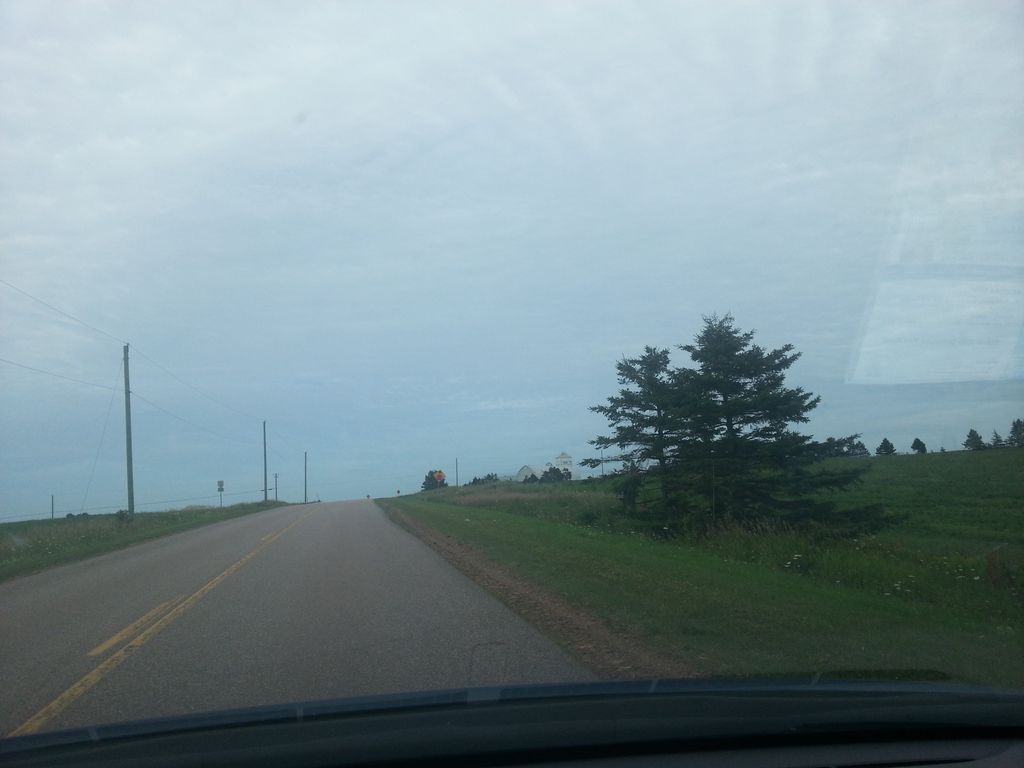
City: charlottetown